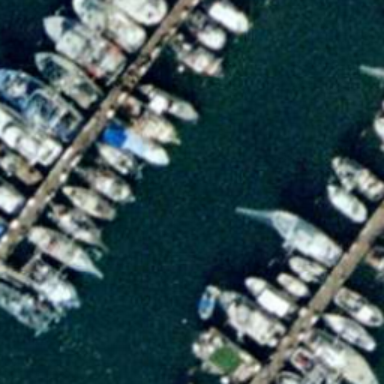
Lots of boats docked at the harbor .